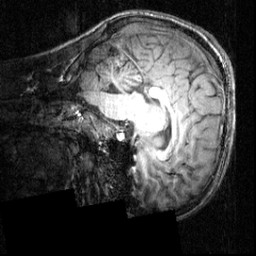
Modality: T1w
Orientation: sagittal
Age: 19
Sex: male
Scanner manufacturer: siemens
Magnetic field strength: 3.951 T
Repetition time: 1.5 s
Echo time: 0.00335 s